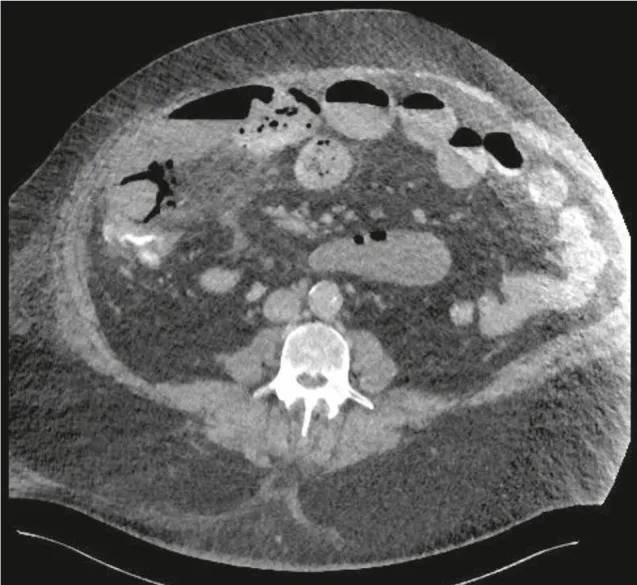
Abdominal computed tomography angiography of the patient revealed a distended bowel with pneumatosis intestinalis. Focally, the small intestine lacked coloration and showed infiltration of mesenteric fat tissue.
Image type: radiology (ct)